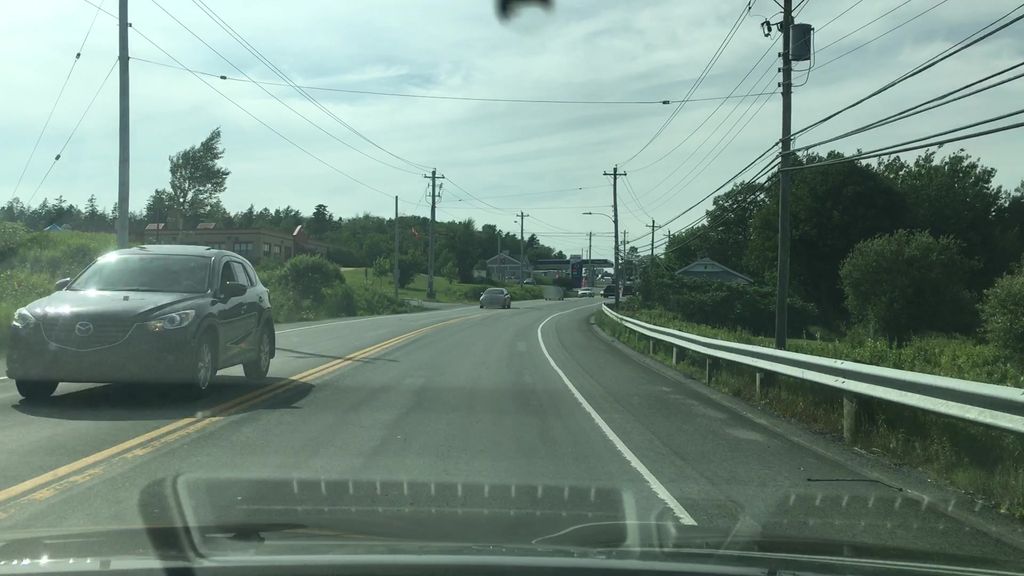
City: halifax